Question: I am new to discord.js and I followed a tutorial to create a simple music bot.My only issue is that when the bot gets disconnected from a voice channel by a user, the queue doesn't stop, and when I try playing a song, it won't reconnect and the join command works but it doesn't play anything.How do I clear the queue when the bot gets disconnected.

My code:
'''
const Discord = require('discord.js');
const ytdl = require('ytdl-core');
const yts = require('yt-search');
const token = '/';
const client = new Discord.Client();
const queue = new Map();
client.once('ready', () => {
console.log('Ready!');
});
client.once('reconnecting', () => {
console.log('Reconnecting!');
});
client.once('disconnect', () => {
console.log('Disconnect!');
});
client.on('message', async (message) => {
if (message.author.bot) return;
if (!message.content.startsWith(prefix)) return;
const serverQueue = queue.get(message.guild.id);
if (message.content.startsWith('${prefix}play')) {
execute(message, serverQueue);
return;
} else if (message.content.startsWith('${prefix}skip')) {
skip(message, serverQueue);
return;
} else if (message.content.startsWith('${prefix}stop')) {
stop(message, serverQueue);
return;
} else {
message.channel.send('You need to enter a valid command!');
}
});
async function execute(message, serverQueue) {
const args = message.content.split(' ');
const voiceChannel = message.member.voice.channel;
if (!voiceChannel)
return message.channel.send(
'You need to be in a voice channel to play music!'
);
const permissions = voiceChannel.permissionsFor(message.client.user);
if (!permissions.has('CONNECT') || !permissions.has('SPEAK')) {
return message.channel.send(
'I need the permissions to join and speak in your voice channel!'
);
}
let song;
if (ytdl.validateURL(args[1])) {
const songInfo = await ytdl.getInfo(args[1]);
song = {
title: songInfo.title,
url: songInfo.video_url,
};
} else {
const { videos } = await yts(args.slice(1).join(' '));
if (!videos.length) return message.channel.send('No songs were found!');
song = {
title: videos[0].title,
url: videos[0].url,
};
}
if (!serverQueue) {
const queueContruct = {
textChannel: message.channel,
voiceChannel: voiceChannel,
connection: null,
songs: [],
volume: 5,
playing: true,
};
queue.set(message.guild.id, queueContruct);
queueContruct.songs.push(song);
try {
var connection = await voiceChannel.join();
queueContruct.connection = connection;
play(message.guild, queueContruct.songs[0]);
} catch (err) {
console.log(err);
queue.delete(message.guild.id);
return message.channel.send(err);
}
} else {
serverQueue.songs.push(song);
return message.channel.send('${song.title} has been added to the queue!');
}
}
function skip(message, serverQueue) {
if (!message.member.voice.channel)
return message.channel.send(
'You have to be in a voice channel to stop the music!'
);
if (!serverQueue)
return message.channel.send('There is no song that I could skip!');
serverQueue.connection.dispatcher.end();
}
function stop(message, serverQueue) {
if (!message.member.voice.channel)
return message.channel.send(
'You have to be in a voice channel to stop the music!'
);
serverQueue.songs = [];
serverQueue.connection.dispatcher.end();
}
function play(guild, song) {
const serverQueue = queue.get(guild.id);
if (!song) {
serverQueue.voiceChannel.leave();
queue.delete(guild.id);
return;
}
const dispatcher = serverQueue.connection
.play(ytdl(song.url))
.on('finish', () => {
serverQueue.songs.shift();
play(guild, serverQueue.songs[0]);
})
.on('error', (error) => console.error(error));
dispatcher.setVolumeLogarithmic(serverQueue.volume / 5);
serverQueue.textChannel.send('Start playing: **${song.title}**');
}
client.login(token);
'''
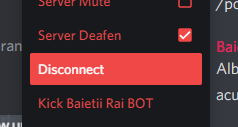
Answer: OK there are two things that you need to do in order to make this work.
- -
So lets do that
the listener you need to use is 'voiceStateUpdate' that tracks all changes to voice channel participants like "mute", "deaf" and (and thats the important part) connects and disconnects. It takes two arguments, 'oldState' and 'newState'. We need to use both of them.
'''
client.on('voiceStateUpdate', (oldState, newState) => { }
'''
Now that we have the listener set up we can fill it.
First we need to check if the channelID of 'oldState' is 'undefined' or 'null'. Both of those indicate that the user joining is connecting and since we only want to act when someone disconnects we need to return if they don't.
'''
if (oldState.channelID === null || typeof oldState.channelID == 'undefined') return;
'''
Next we need to check if the user who triggers this listener is the bot. If we don't do this every time someone disconnects from any voice channel clear the queue.
'''
if (newState.id !== client.user.id) return;
'''
and lastly we can clear the queue using the id of the guild.
'''
return queue.delete(oldState.guild.id);
'''
Now your 'voiceStateUpdate' listener should look a litte something like this:
'''
client.on('voiceStateUpdate', (oldState, newState) => {
// check if someone connects or disconnects
if (oldState.channelID === null || typeof oldState.channelID == 'undefined') return;
// check if the bot is disconnecting
if (newState.id !== client.user.id) return;
// clear the queue
return queue.delete(oldState.guild.id);
});
'''
<URL>